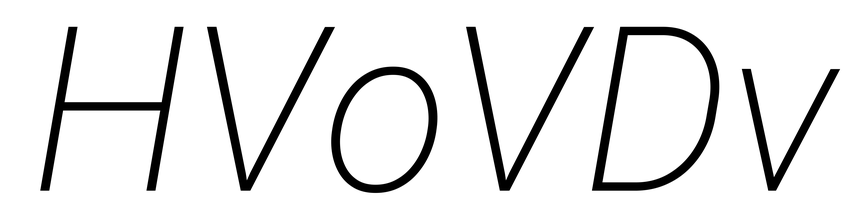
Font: Roboto-Italic_ExtraLight_Italic